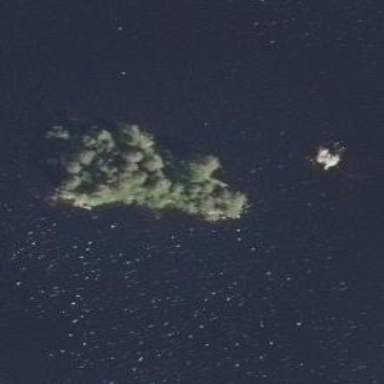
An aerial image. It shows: Islet covered with woodland.